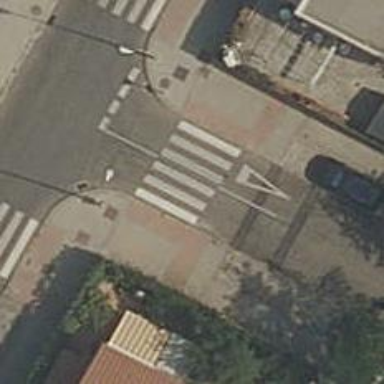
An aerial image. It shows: Zebra crossing on the road.